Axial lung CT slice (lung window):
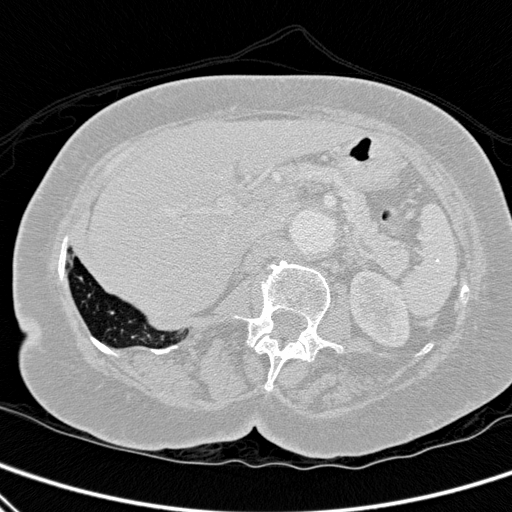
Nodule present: no